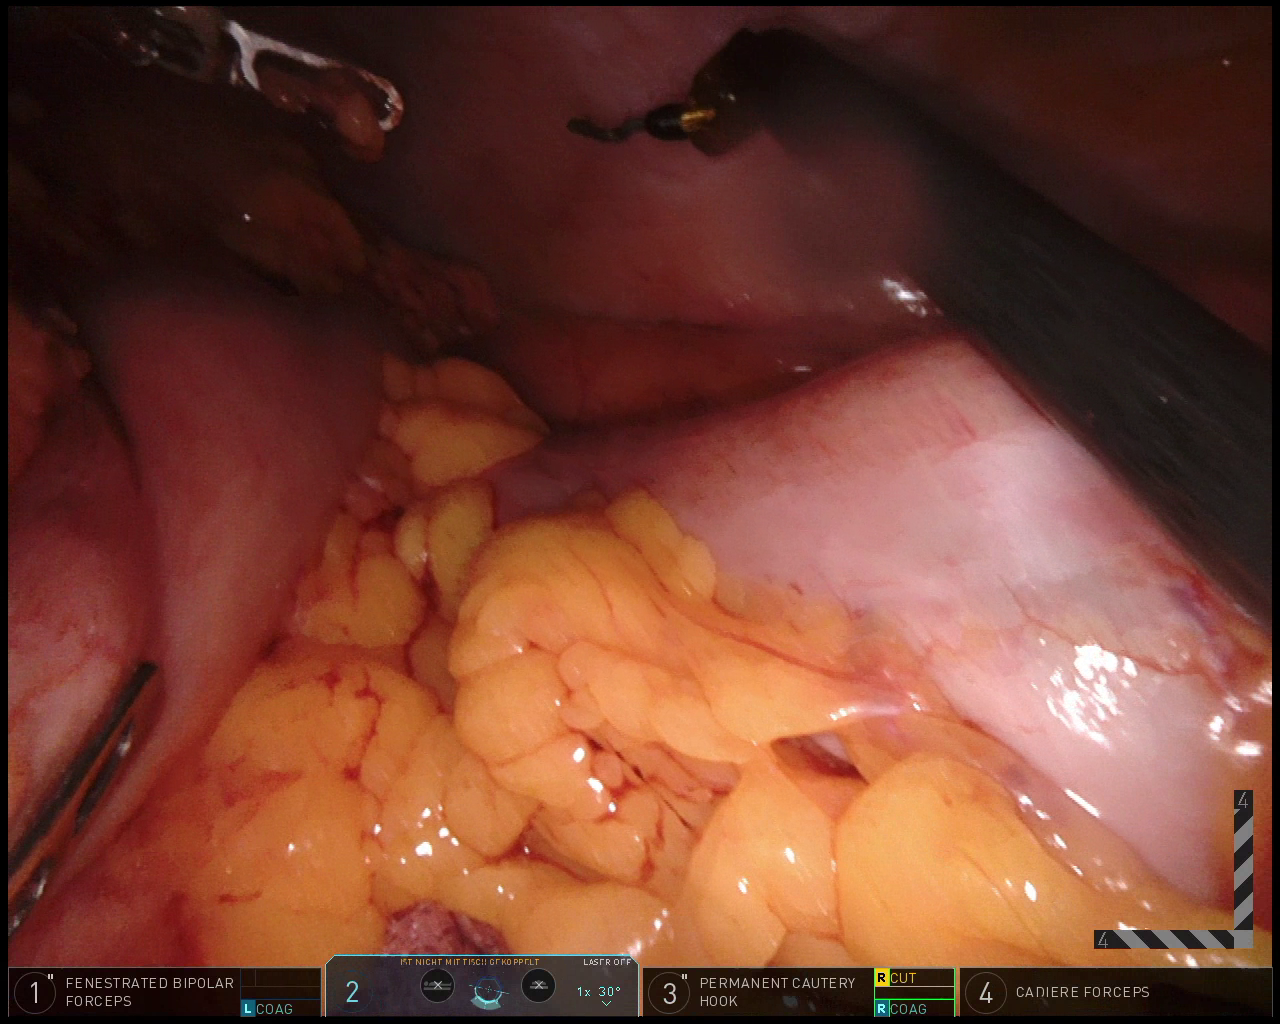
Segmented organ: colon
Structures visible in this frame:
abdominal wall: yes
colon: yes
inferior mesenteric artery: no
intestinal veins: no
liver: no
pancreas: no
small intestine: yes
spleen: no
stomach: no
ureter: no
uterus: no
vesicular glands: no